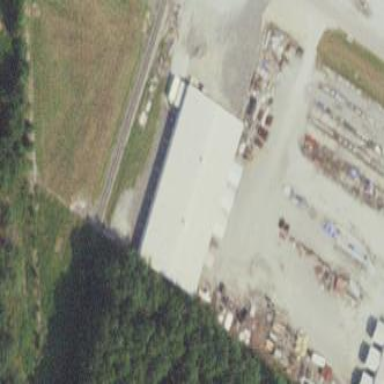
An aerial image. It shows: Industrial building.